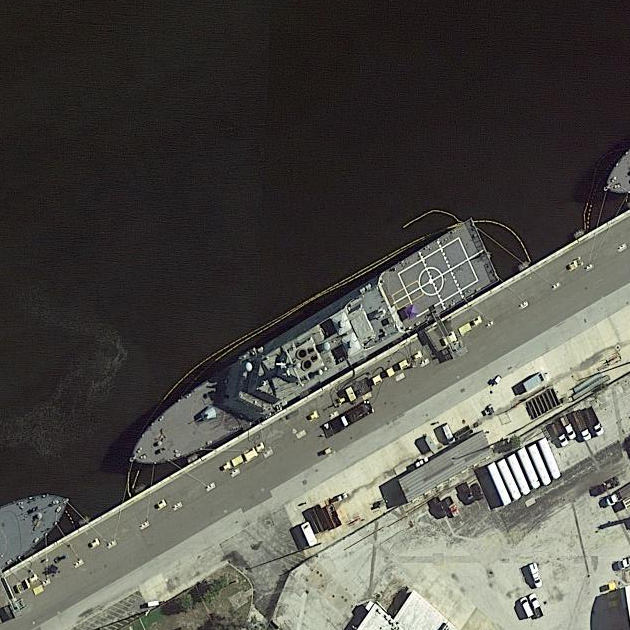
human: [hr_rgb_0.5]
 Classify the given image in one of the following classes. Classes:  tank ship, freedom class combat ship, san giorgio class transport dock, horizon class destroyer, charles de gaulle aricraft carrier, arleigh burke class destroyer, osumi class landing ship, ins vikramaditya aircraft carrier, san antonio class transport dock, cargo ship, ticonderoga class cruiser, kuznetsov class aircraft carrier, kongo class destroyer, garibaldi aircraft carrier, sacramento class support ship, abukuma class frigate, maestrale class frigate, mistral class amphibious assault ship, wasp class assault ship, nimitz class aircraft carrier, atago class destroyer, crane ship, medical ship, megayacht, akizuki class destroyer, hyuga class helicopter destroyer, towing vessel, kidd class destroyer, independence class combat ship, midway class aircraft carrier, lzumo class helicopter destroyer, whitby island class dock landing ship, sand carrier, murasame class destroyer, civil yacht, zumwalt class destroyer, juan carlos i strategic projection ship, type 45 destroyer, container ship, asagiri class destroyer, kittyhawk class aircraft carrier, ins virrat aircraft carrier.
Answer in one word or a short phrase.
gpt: Freedom class combat ship